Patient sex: M
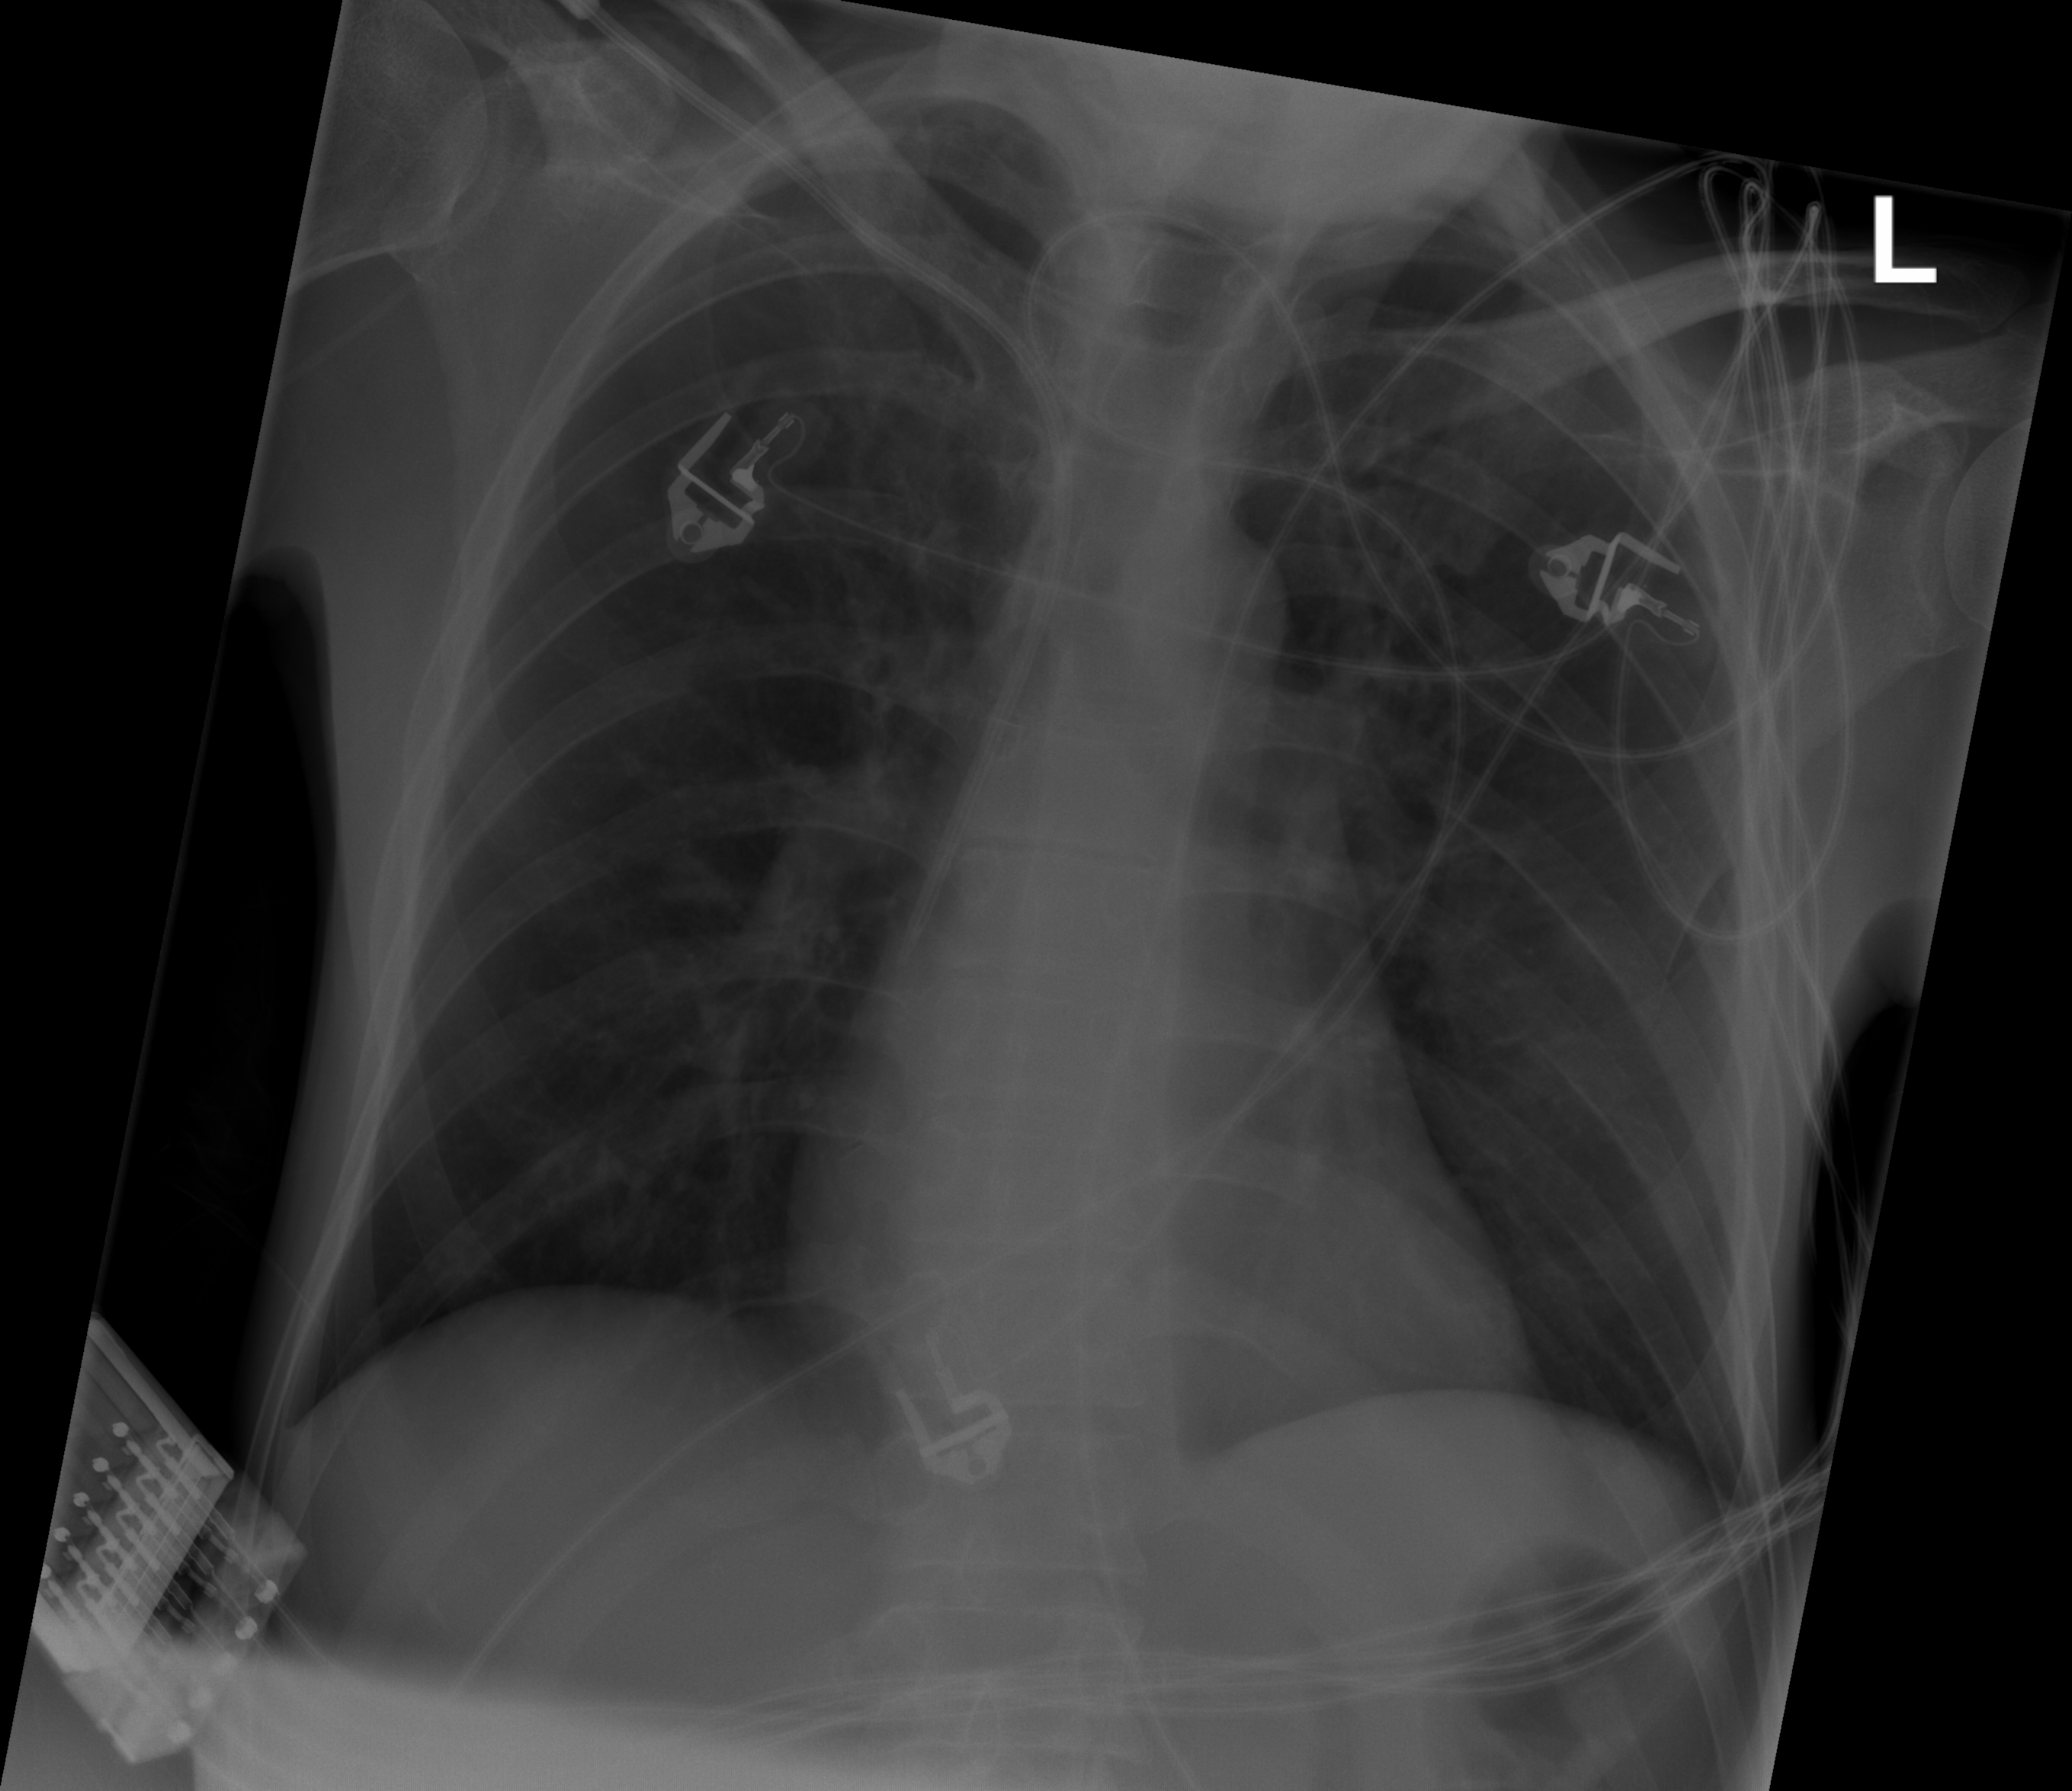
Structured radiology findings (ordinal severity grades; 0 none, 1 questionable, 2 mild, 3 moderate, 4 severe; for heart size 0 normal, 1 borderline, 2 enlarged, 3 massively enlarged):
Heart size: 0
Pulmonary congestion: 0
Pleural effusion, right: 0
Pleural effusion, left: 0
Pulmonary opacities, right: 0
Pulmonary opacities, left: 0
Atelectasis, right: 2
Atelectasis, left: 2